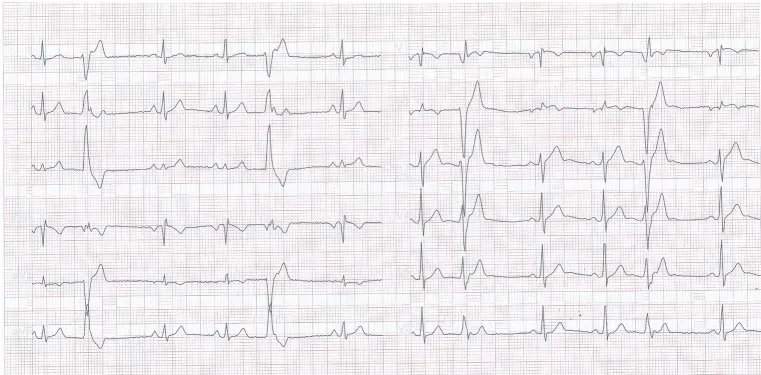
Electrocardiogram recorded during an emergency presentation, showing frequent premature ventricular beats.
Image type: electrography (ekg)